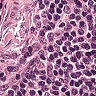
Metastatic tissue present: no